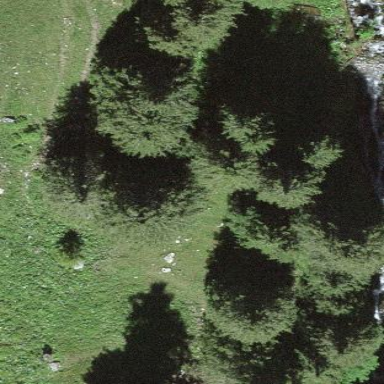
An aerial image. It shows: Forest with needle-leaved trees.